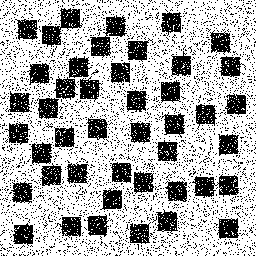
Squares: 44
Triangles: 0
Stars: 0
Total shapes: 44